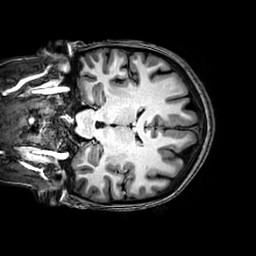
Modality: T1w
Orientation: coronal
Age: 25
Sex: female